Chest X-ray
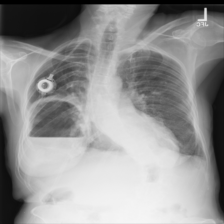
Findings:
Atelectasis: negative
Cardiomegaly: negative
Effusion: negative
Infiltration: negative
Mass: negative
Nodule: negative
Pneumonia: negative
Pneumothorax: negative
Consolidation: negative
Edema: negative
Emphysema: negative
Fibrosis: negative
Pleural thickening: negative
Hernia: negative